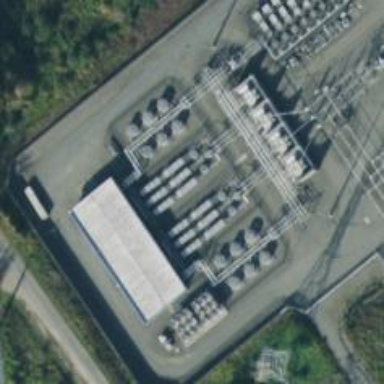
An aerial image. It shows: Outdoor power switch.